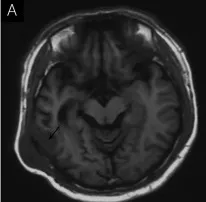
Hypointense signal is seen on T1WI.
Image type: radiology (mri)